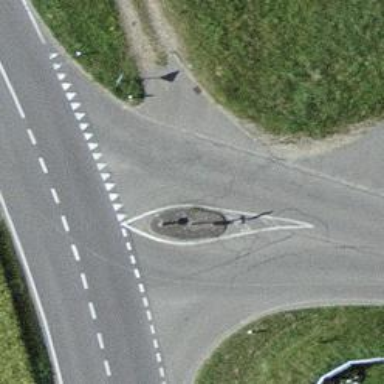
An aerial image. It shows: Traffic calming island.